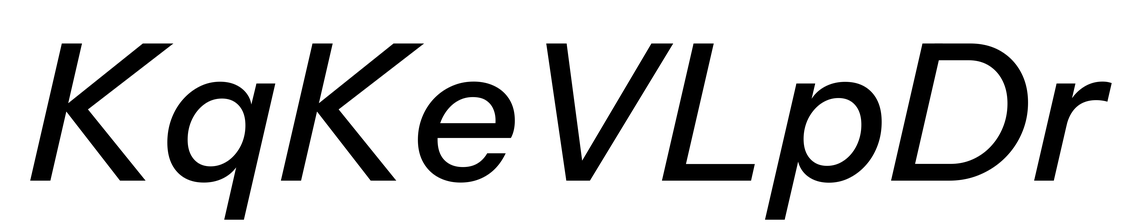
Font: InstrumentSans-Italic_Medium_Italic